Question: Instead of returning the values in an infinite loop from the server, I want to make a method, example getPositions() which returns the specific position that I want to while the connection server is still running. How do I do it?
'''
import socket
import os,sys
import time
HOST = '59.191.193.59'
PORT = 5555
client_socket = socket.socket(socket.AF_INET, socket.SOCK_STREAM)
client_socket.connect((HOST,PORT))
screen_width = 0
screen_height = 0
while True:
client_socket.send("loc
")
data = client_socket.recv(8192)
coordinates = data.split()
if(not(coordinates[-1] == "eom" and coordinates[0] == "start")):
continue
if (screen_width != int(coordinates[2])):
screen_width = int(coordinates[2])
screen_height = int(coordinates[3])
print int(coordinates[8])
print int(coordinates[9])
print int(coordinates[12])
print int(coordinates[13])
'''

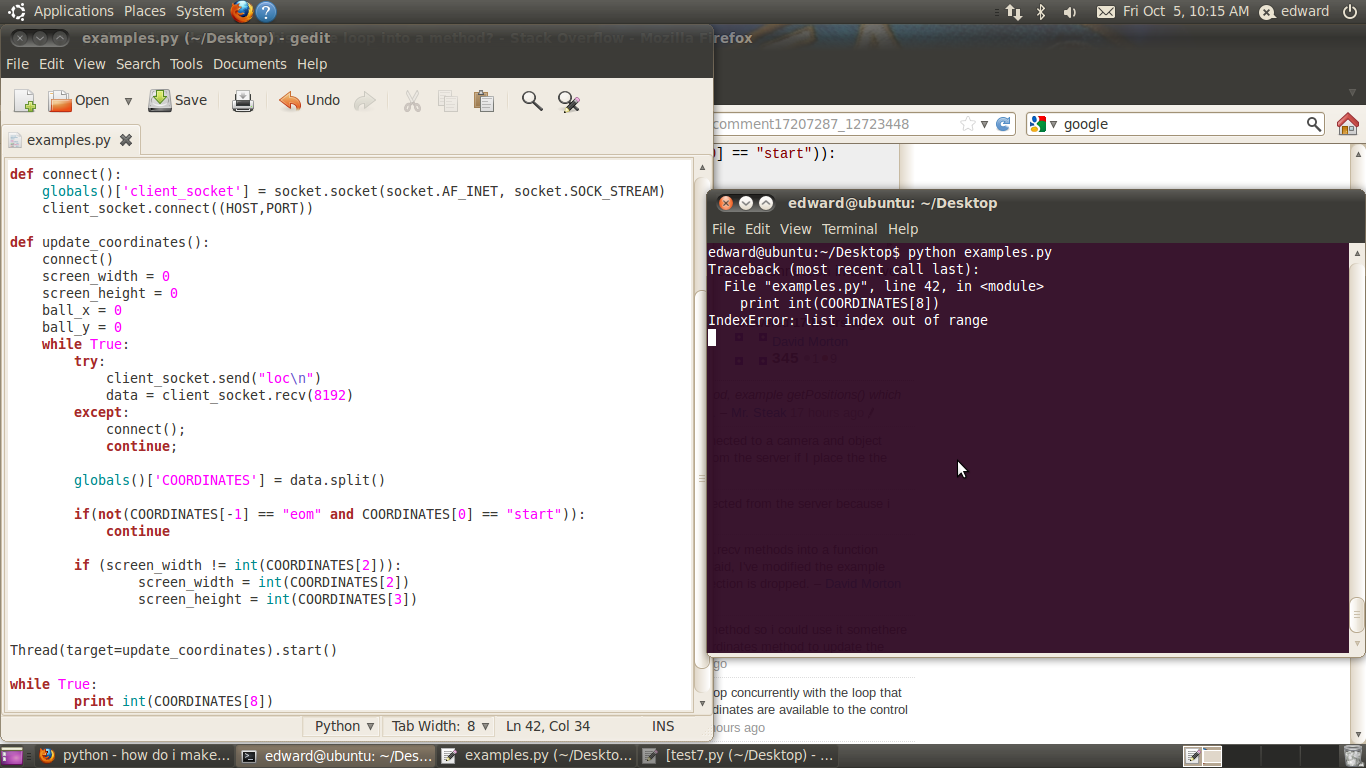
Answer: This should be pretty straight-forward:
'''
import socket
import os,sys
import time
from threading import Thread
HOST = '59.191.193.59'
PORT = 5555
COORDINATES = []
def connect():
globals()['client_socket'] = socket.socket(socket.AF_INET, socket.SOCK_STREAM)
client_socket.connect((HOST,PORT))
def update_coordinates():
connect()
screen_width = 0
screen_height = 0
while True:
try:
client_socket.send("loc
")
data = client_socket.recv(8192)
exept:
connect();
continue;
globals()['COORDINATES'] = data.split()
if(not(COORDINATES[-1] == "eom" and COORDINATES[0] == "start")):
continue
if (screen_width != int(COORDINATES[2])):
screen_width = int(COORDINATES[2])
screen_height = int(COORDINATES[3])
Thread(target=update_coordinates).start()
// Run your controlling app here. COORDINATES will be available in the global scope and will be updated constantly
'''
EDIT: Created Method inside the get_coordinates function to re-establish socket connection in the event of a failure.